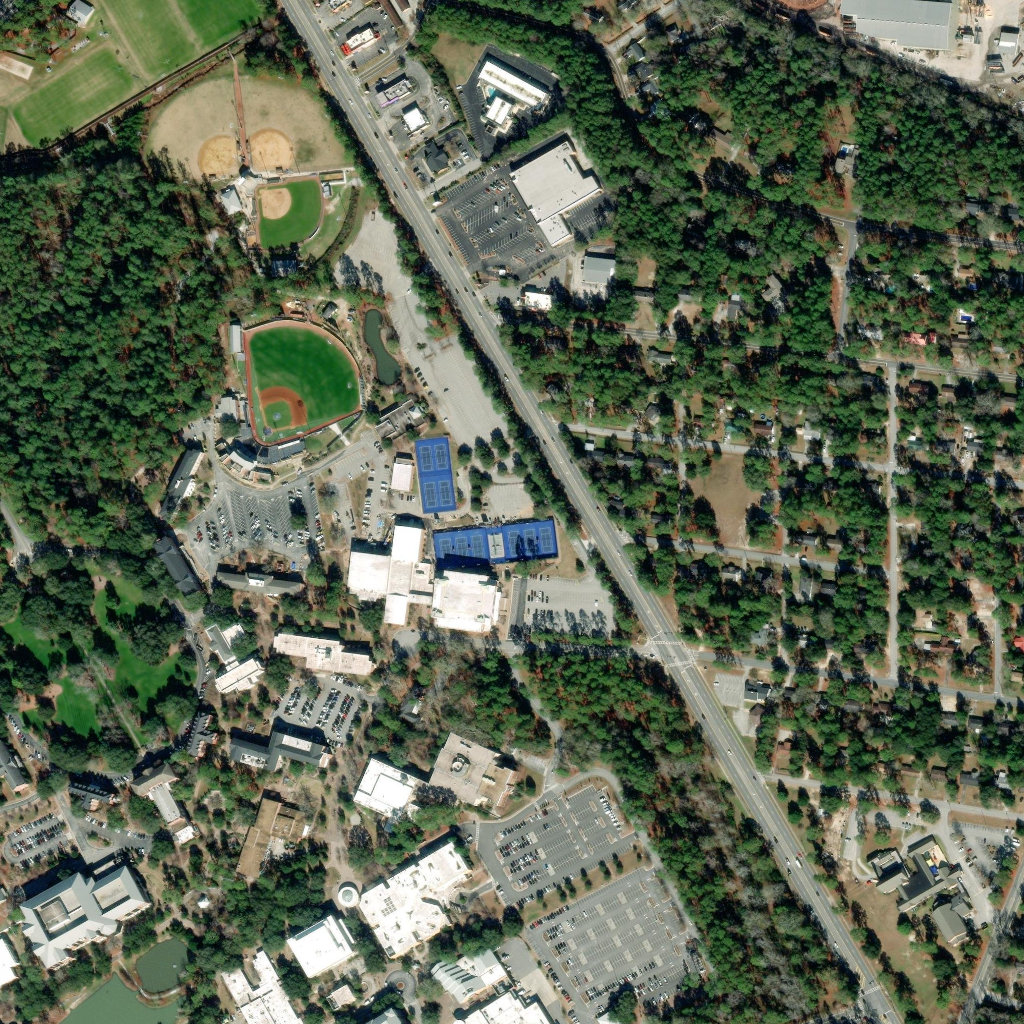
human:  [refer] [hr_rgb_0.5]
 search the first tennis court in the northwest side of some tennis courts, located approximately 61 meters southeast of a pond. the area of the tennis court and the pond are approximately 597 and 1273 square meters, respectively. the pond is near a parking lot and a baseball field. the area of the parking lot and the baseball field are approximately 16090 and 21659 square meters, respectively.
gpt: <box>[[41, 43, 42, 46, 0]]</box>

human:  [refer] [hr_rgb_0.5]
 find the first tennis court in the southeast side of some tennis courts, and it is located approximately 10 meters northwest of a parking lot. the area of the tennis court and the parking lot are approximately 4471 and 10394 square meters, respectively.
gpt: <box>[[42, 50, 54, 55, 0]]</box>

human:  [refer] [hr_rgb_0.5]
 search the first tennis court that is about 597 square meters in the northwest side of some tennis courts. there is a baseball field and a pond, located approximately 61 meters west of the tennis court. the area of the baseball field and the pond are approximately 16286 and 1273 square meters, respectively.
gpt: <box>[[41, 43, 42, 46, 0]]</box>